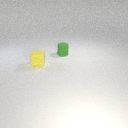
small yellow rubber cube to the left of small green rubber cylinder